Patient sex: M
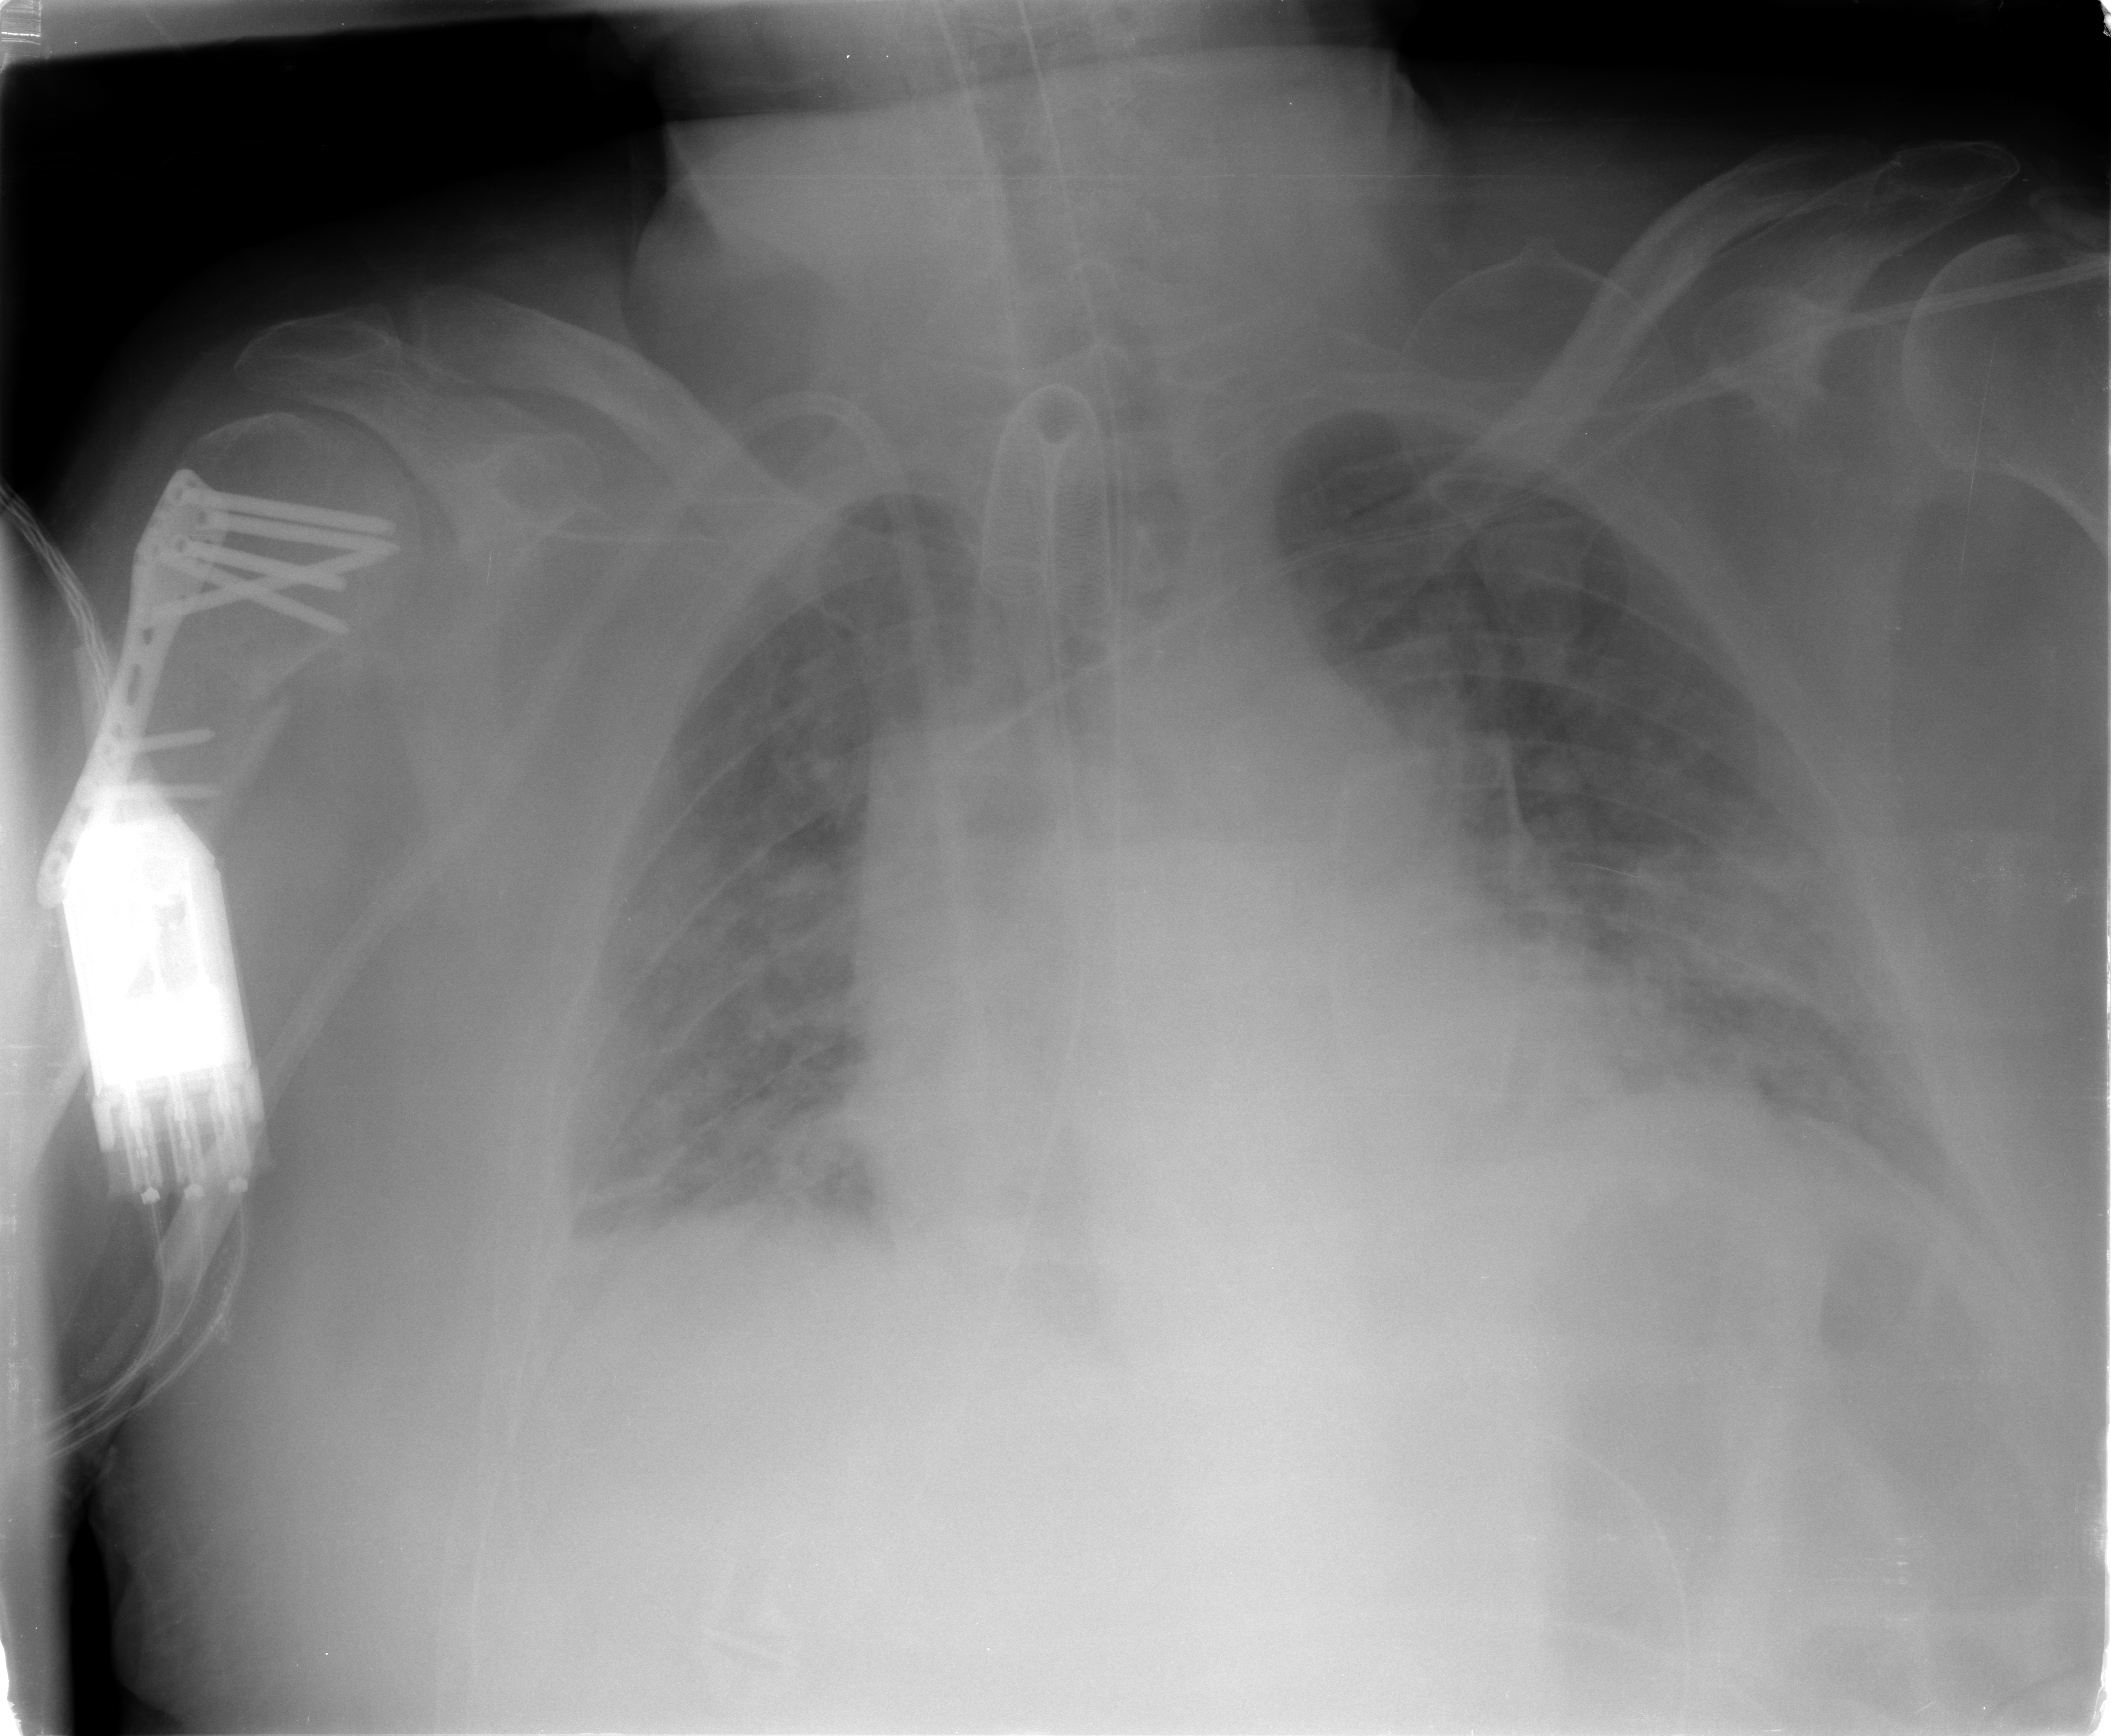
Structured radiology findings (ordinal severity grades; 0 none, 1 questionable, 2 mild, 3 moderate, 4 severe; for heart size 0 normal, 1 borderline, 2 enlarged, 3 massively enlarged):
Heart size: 1
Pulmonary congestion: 2
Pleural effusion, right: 2
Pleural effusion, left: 2
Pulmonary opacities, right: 2
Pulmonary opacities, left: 2
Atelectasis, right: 2
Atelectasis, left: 2